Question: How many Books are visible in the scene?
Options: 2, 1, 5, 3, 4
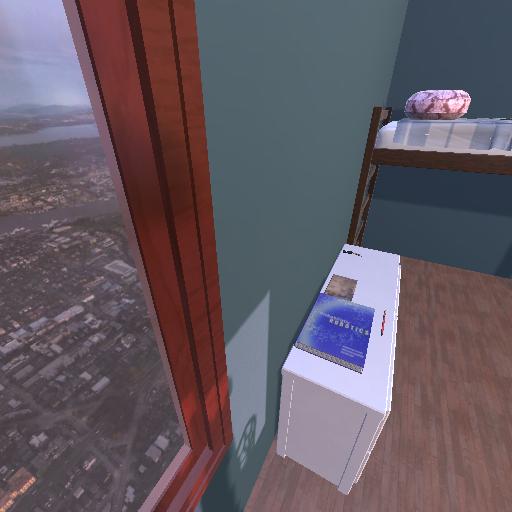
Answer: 2